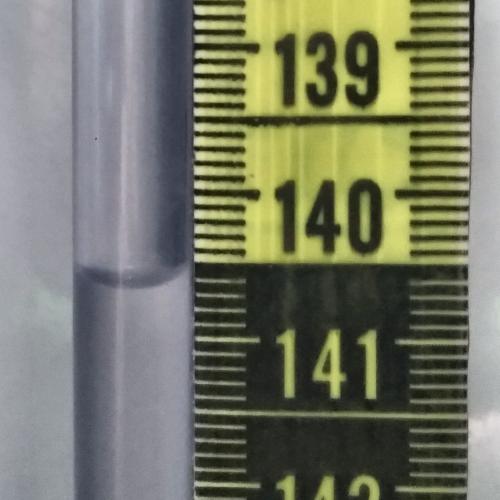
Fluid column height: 140.6 cm